Field crop: tomato
Growth stage: 2
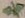
Species: solanum